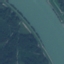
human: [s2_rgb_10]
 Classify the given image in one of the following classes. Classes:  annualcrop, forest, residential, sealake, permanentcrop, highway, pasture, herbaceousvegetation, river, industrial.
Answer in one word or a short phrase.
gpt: River